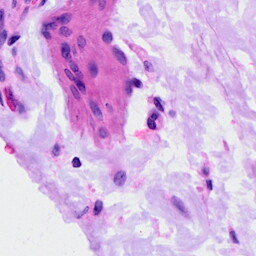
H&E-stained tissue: Ovarian